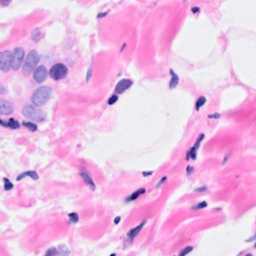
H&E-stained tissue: Breast